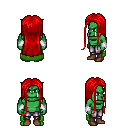
a pixel art fantasy rpg character, male body template, orc, green skin, green cape, metal pants, red extra-long hairstyle, white cloth bracers, brown shoes, four views (front, back, left, right), 2x2 character sprite sheet, small pixel art, hard edges, no anti-aliasing